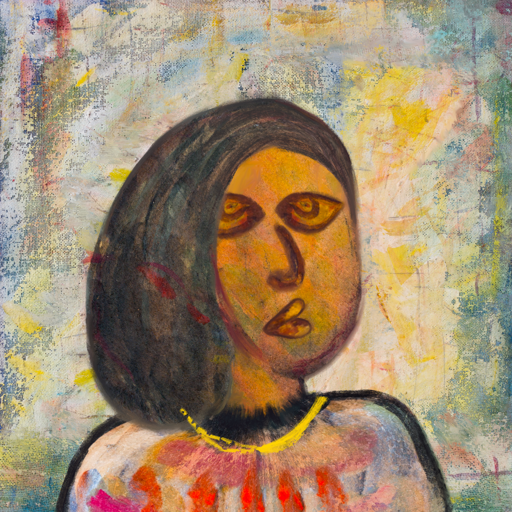
Background: Irani, Head And Neck Side: Gypsy_Mother, Face Side: Comrade, Bust: Childish, Hair Side: Gypsy_Mother, Head Accessory: Blank, Second Necklace: Blank, Necklace: Irani_1, Baby: Blank